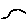
Label: bird